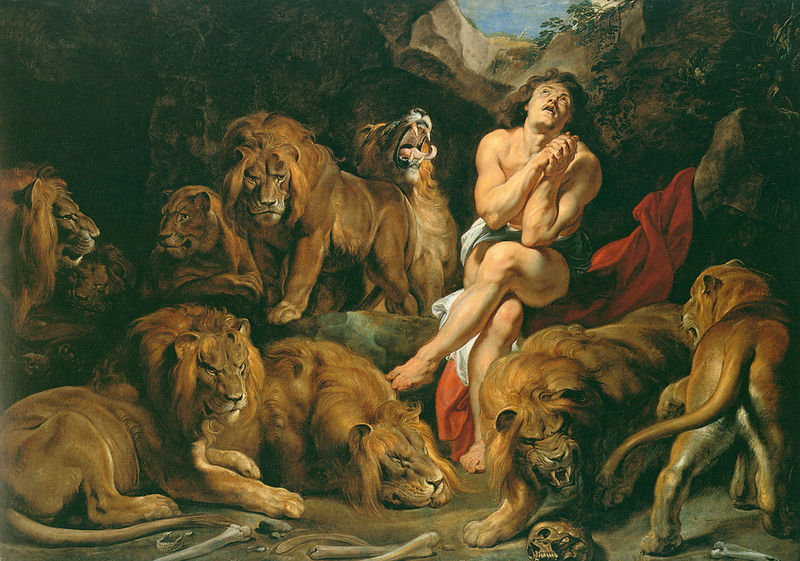
Titel: Daniel in der Löwengrube
Künstler: Peter Paul Rubens
Institution: Washington, National Gallery of Art
Schlagwörter: gott, rot, tuch, schädel, pflanzen, höhle, mähne, angst, knochen, gebet, gebiss, zähne, löwen, hilfe, flehen, löwe, daniel, löwengrube, löse, amgst, samon